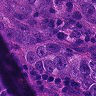
Metastatic tissue present: yes